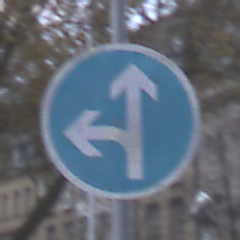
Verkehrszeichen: VorgeschriebeneFahrtrichtungGeradeausOderLinks
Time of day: SunriseSunset
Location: Outdoor (Urban)
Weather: PartlyCloudy
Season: NotSpecified
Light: Natural